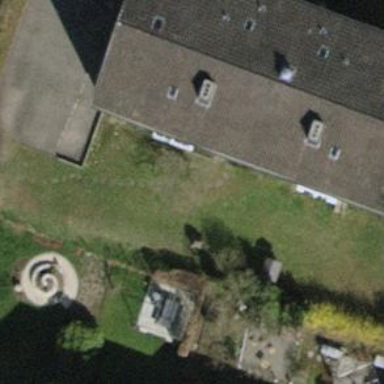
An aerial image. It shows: Pitched roof building.